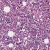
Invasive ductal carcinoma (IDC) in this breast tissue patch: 1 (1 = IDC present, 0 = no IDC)